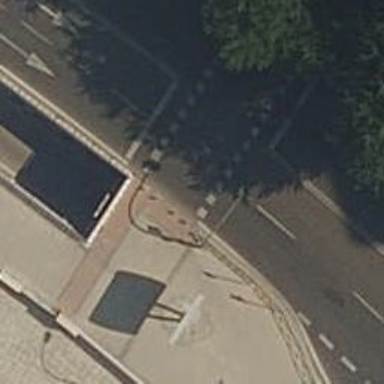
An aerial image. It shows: Road crossing with traffic signals.